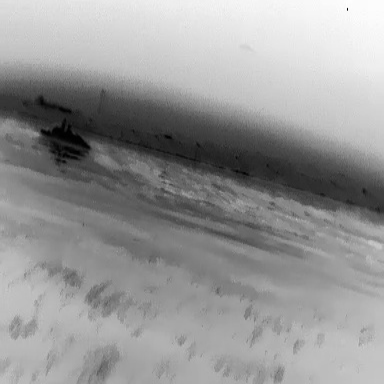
There is a warship in the infrared image.